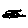
Label: car